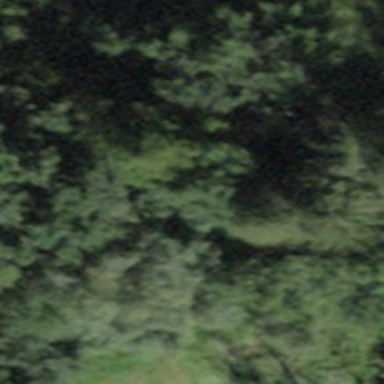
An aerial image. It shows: Forest area.